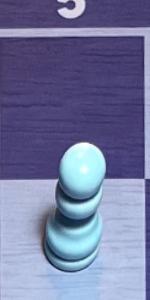
Label: Pawn_White